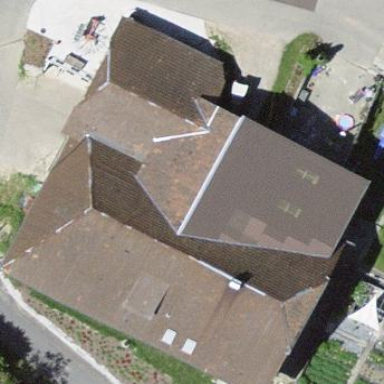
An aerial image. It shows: Farm building.